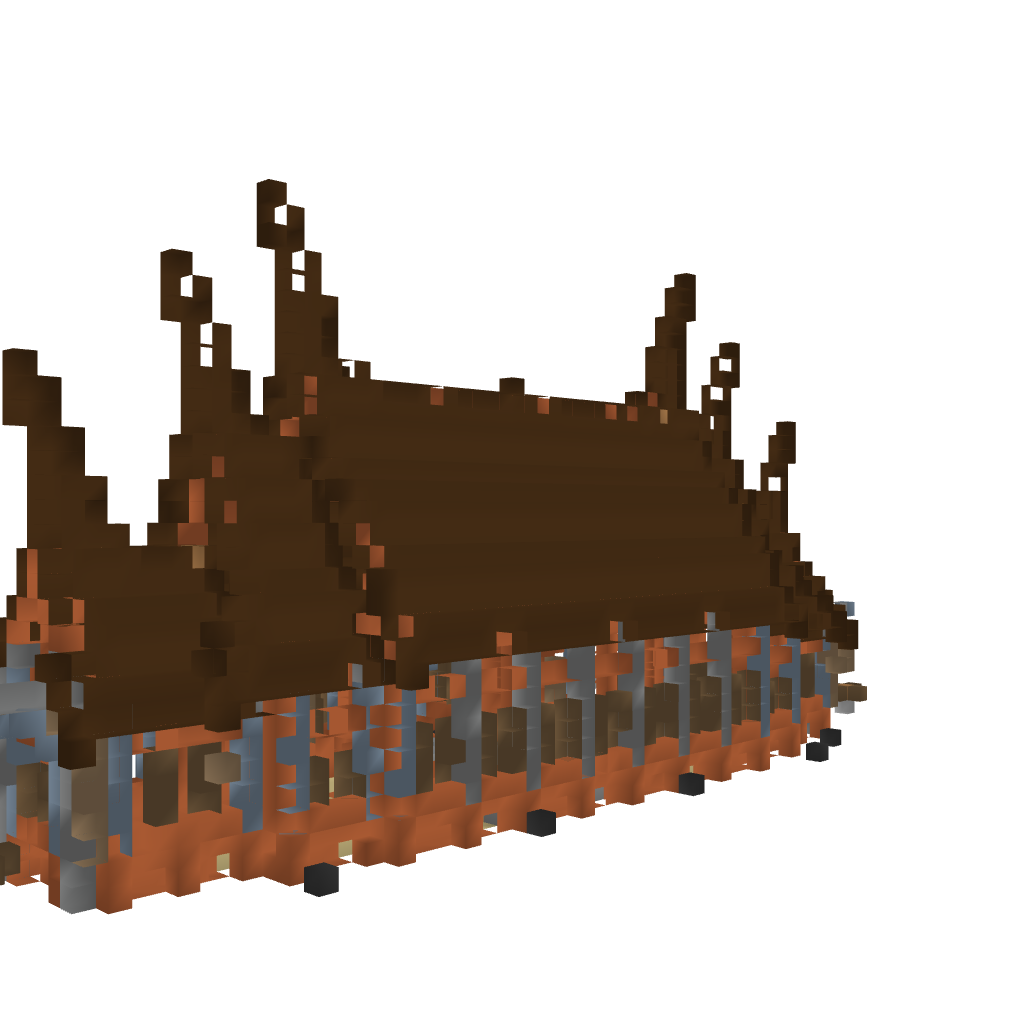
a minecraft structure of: Rumah Gadang